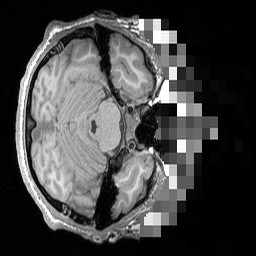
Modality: T1w
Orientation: axial
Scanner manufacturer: siemens
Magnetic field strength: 3 T
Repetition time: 1.5 s
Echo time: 0.00291 s